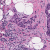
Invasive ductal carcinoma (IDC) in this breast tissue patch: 1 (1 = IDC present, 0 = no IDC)